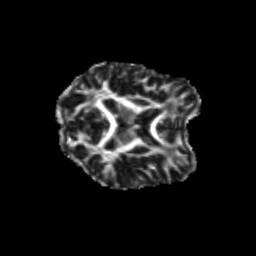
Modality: FA
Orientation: axial
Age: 26
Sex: female
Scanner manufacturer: siemens
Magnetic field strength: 3 T
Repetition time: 3.5 s
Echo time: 0.104 s